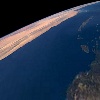
Label: water